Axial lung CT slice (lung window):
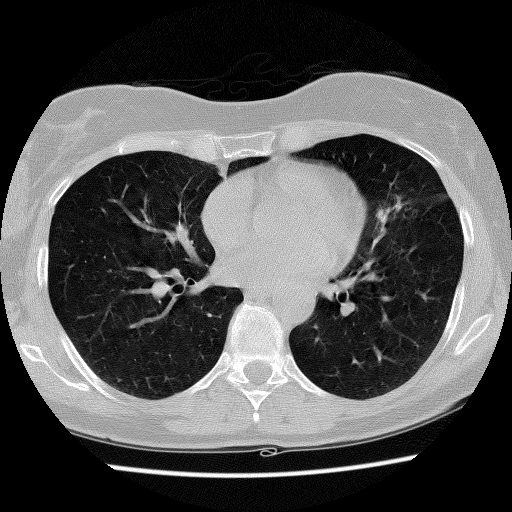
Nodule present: no